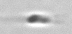
Label: flagellate_morphotype3